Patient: sex M, age 52
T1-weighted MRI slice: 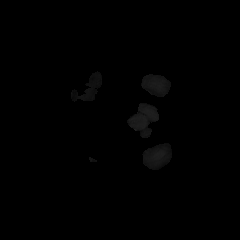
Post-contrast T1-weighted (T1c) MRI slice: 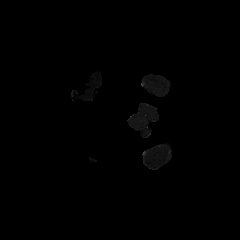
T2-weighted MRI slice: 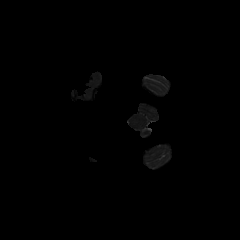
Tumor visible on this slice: no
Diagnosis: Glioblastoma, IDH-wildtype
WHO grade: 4